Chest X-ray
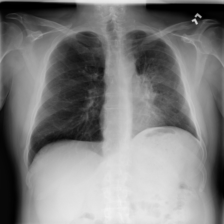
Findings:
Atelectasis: negative
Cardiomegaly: negative
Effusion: negative
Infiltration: negative
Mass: positive
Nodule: negative
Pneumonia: negative
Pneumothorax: negative
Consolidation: negative
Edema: negative
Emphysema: negative
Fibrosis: negative
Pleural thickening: negative
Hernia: negative